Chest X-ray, PA view. Patient: 66 years old, sex M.
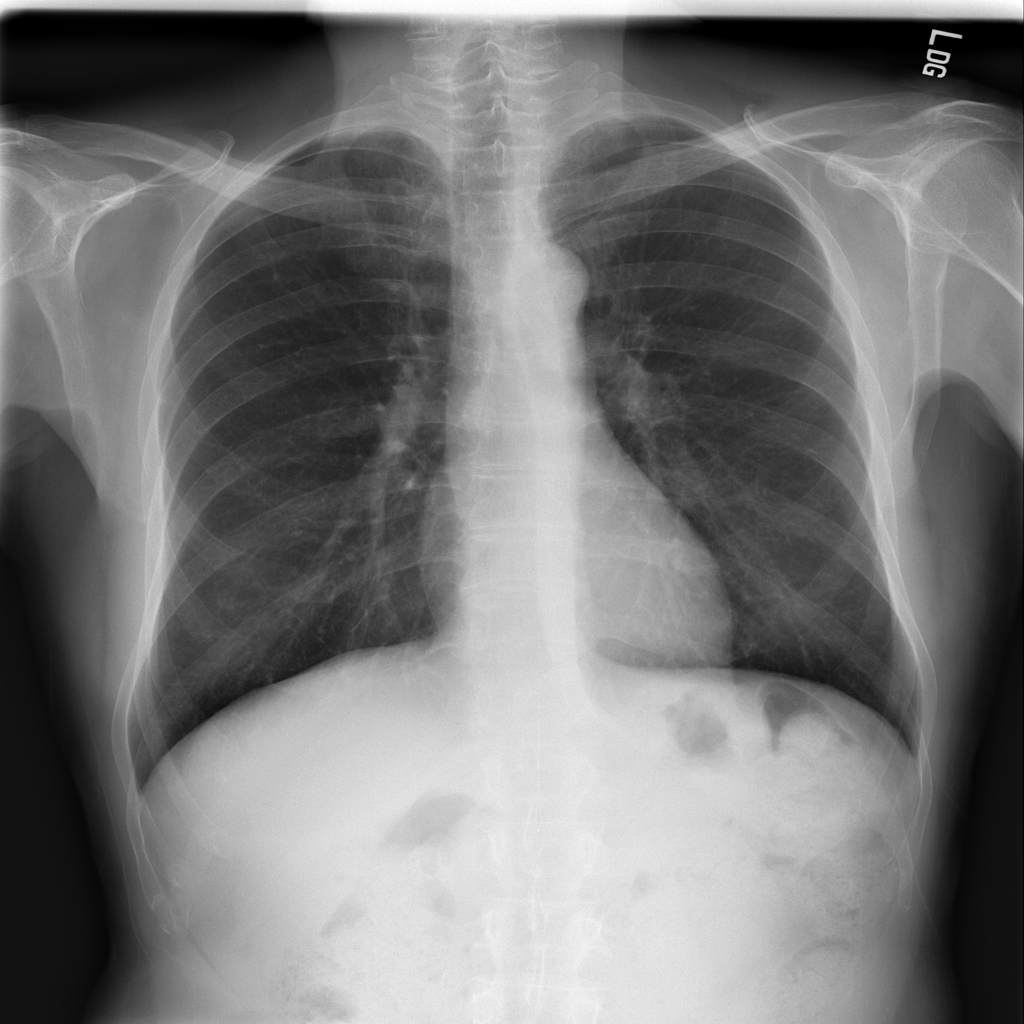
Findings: No Finding